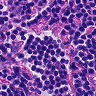
Metastatic tissue present: no